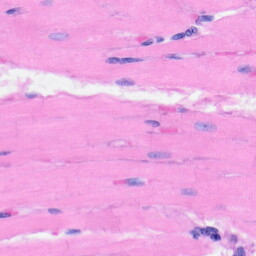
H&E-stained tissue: Heart